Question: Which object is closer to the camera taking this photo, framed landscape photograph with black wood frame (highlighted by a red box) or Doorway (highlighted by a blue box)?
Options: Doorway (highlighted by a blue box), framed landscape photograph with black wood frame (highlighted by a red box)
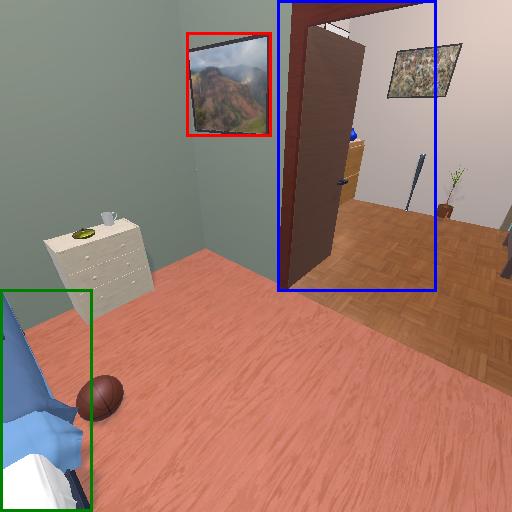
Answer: Doorway (highlighted by a blue box)